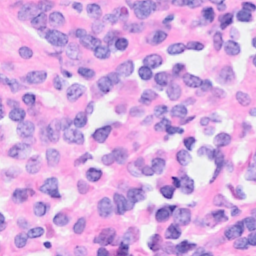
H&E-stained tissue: Breast